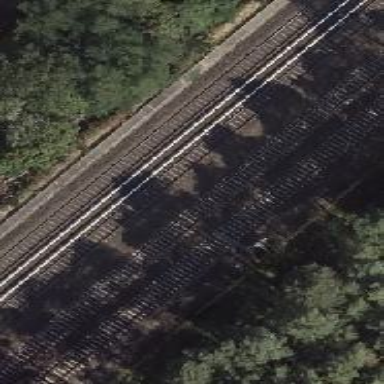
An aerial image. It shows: Light rail electrified railway.